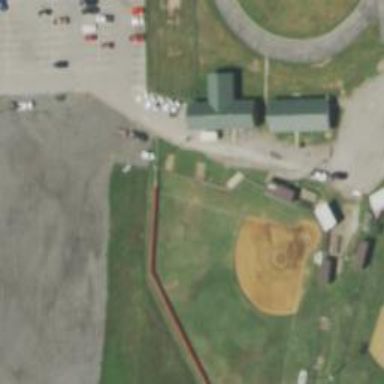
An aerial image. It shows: Grass pitch used for baseball.